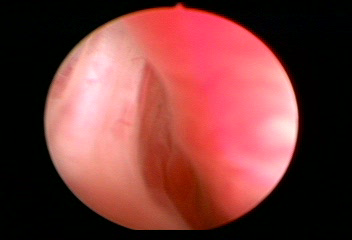
Modality: WLC
Class: Normal mucosa
Bladder cancer association: No